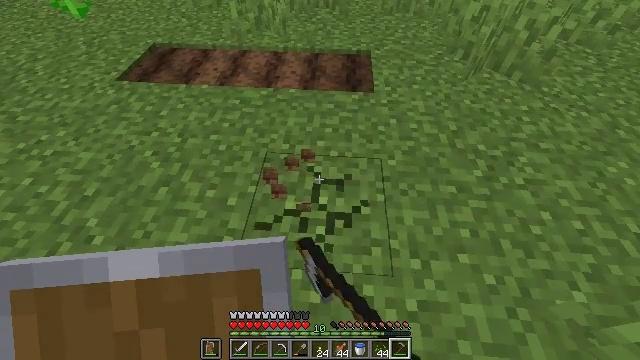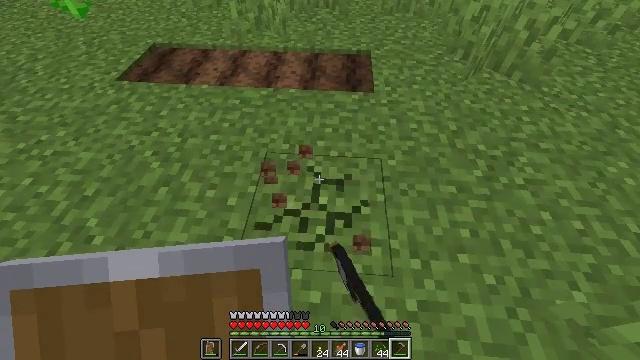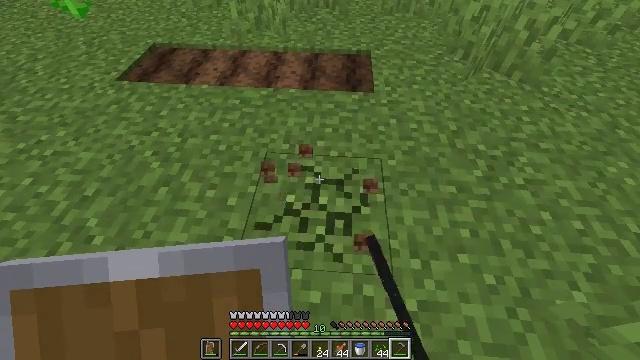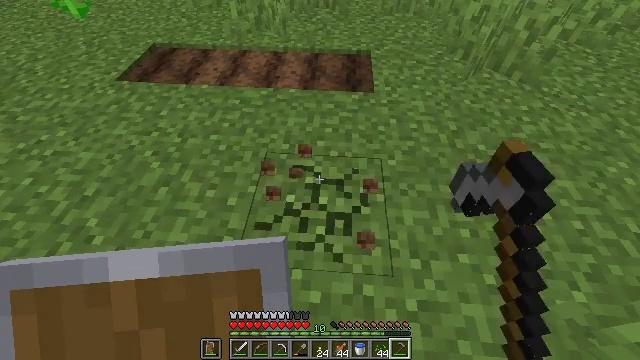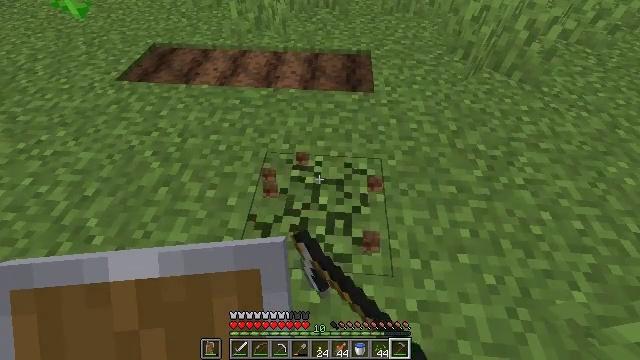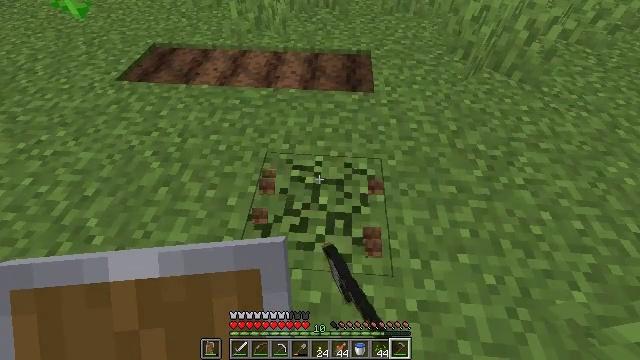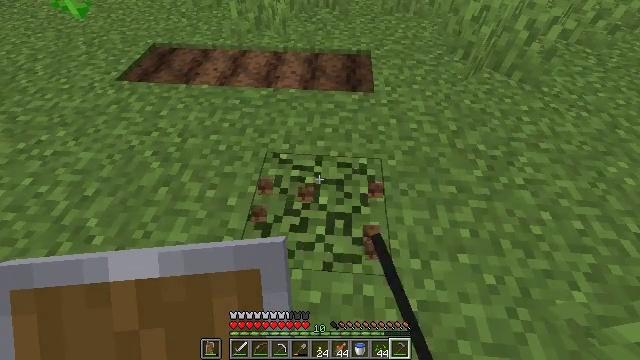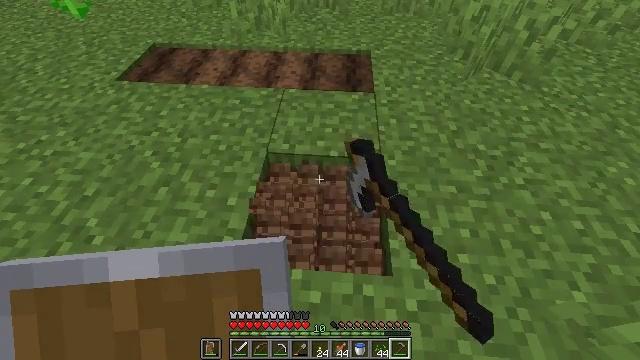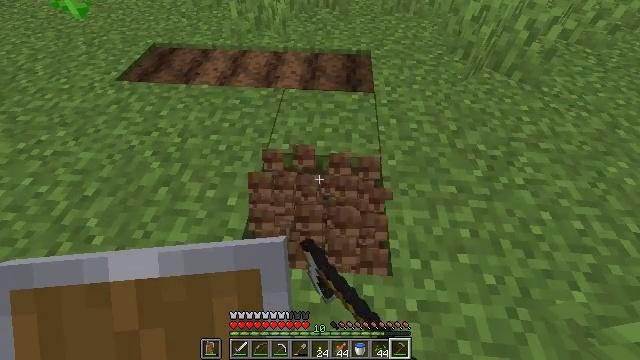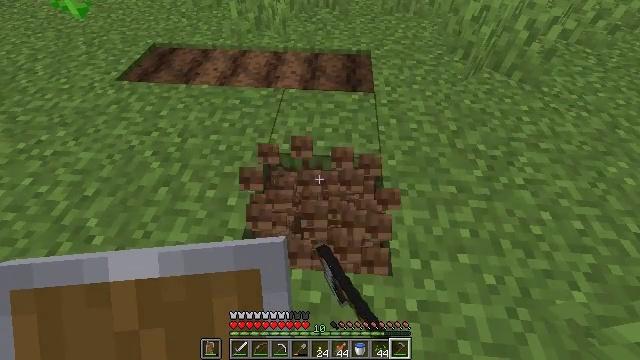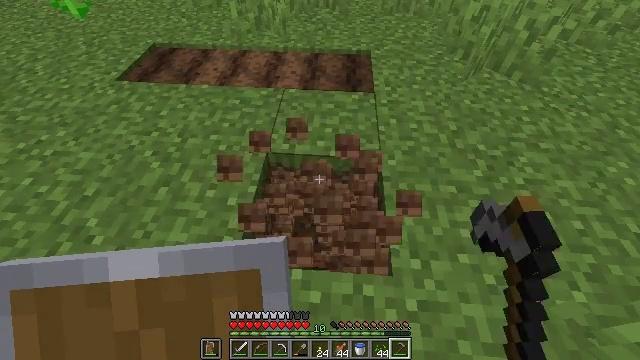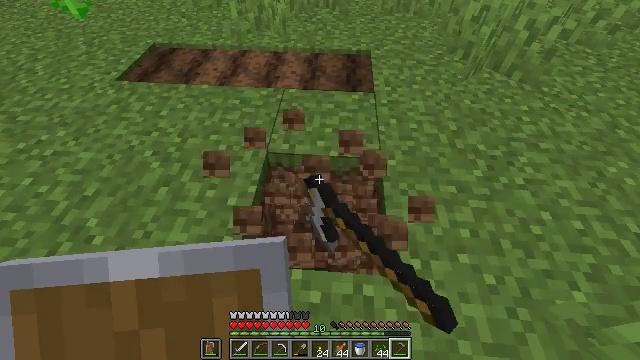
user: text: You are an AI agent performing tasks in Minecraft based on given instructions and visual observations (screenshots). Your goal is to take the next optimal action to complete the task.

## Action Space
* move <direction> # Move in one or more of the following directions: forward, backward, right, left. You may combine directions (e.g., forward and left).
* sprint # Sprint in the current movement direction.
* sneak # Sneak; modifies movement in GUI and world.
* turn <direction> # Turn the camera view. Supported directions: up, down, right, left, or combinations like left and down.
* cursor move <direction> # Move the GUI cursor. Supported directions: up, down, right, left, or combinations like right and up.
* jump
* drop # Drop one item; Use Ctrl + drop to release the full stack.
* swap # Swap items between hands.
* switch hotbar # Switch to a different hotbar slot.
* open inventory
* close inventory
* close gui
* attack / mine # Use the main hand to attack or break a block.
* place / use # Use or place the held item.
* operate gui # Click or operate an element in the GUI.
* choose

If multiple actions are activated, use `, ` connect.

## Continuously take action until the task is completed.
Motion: motion action
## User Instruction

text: Collect the grass block using a shovel.
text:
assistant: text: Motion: attack / mine
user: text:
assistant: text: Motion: attack / mine
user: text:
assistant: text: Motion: attack / mine
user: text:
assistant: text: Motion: attack / mine
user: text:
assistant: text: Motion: attack / mine
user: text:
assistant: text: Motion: attack / mine
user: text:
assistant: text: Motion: attack / mine
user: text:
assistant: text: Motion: attack / mine
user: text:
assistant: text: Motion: attack / mine
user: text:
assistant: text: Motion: attack / mine
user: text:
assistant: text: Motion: attack / mine
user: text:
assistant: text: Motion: attack / mine